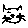
Label: cat